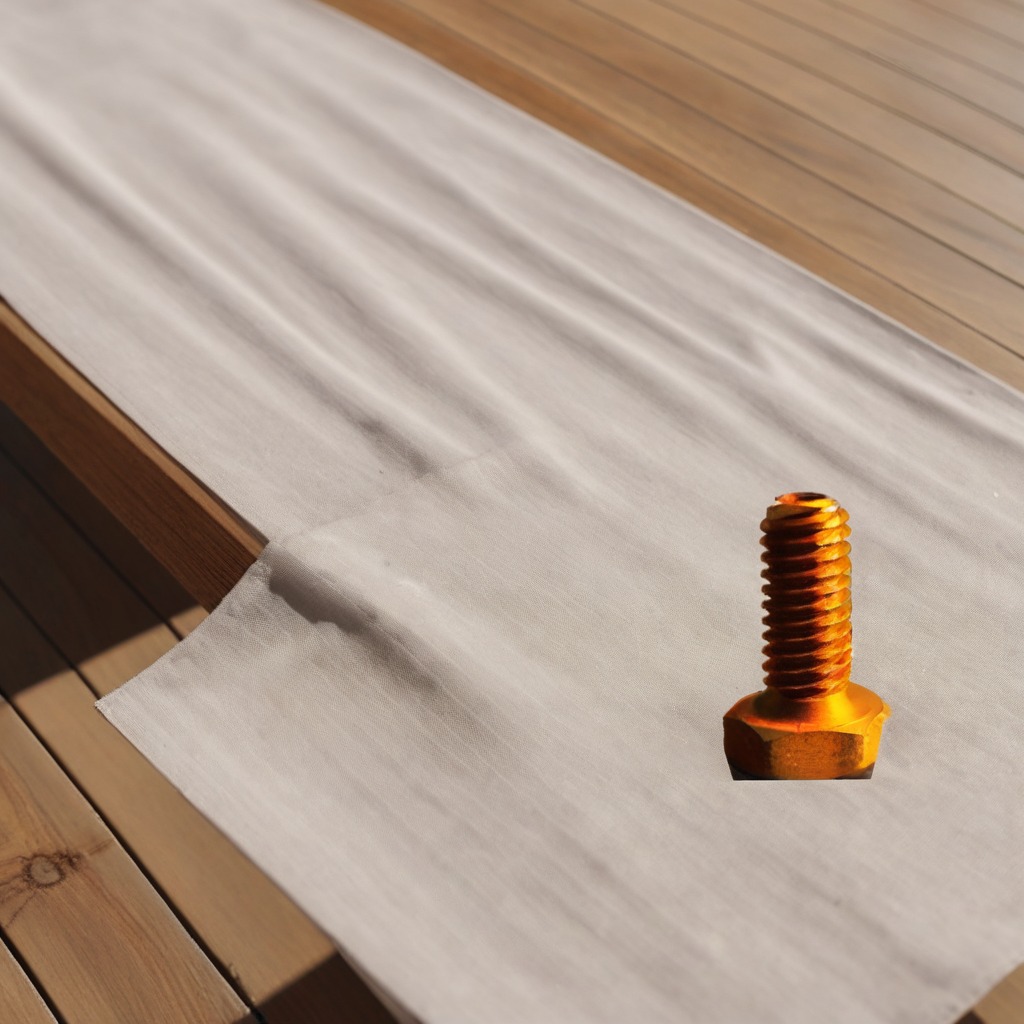
A metal screw is lying on the wooden table.